Field crop: maize
Growth stage: 2
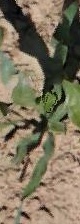
Species: maize